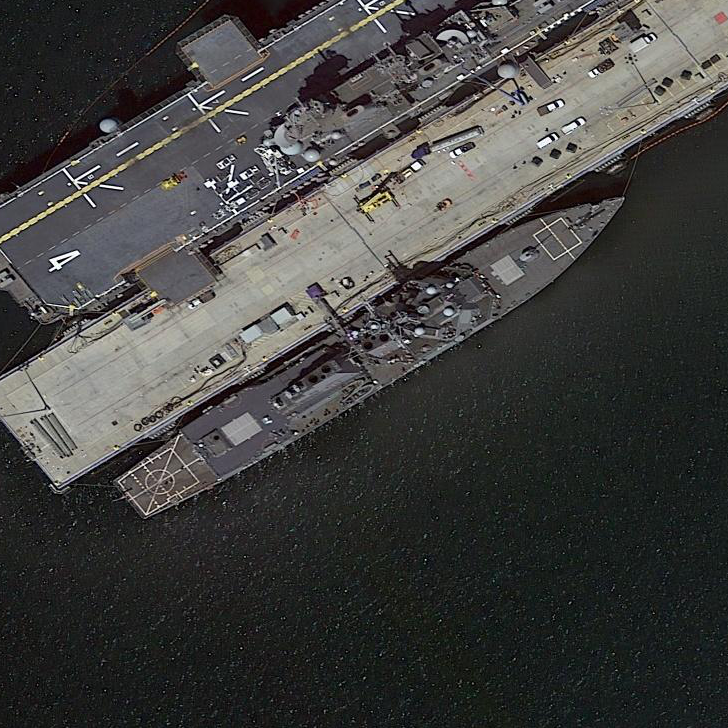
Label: destroyer